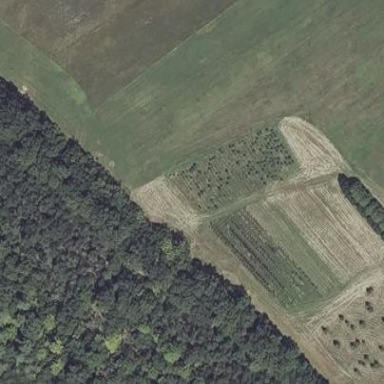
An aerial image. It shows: Orchard.